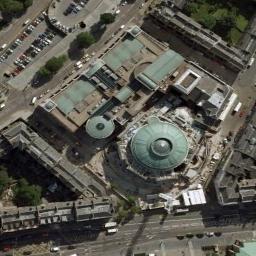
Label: church